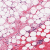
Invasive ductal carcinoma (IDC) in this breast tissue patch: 0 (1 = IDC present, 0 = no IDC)